Interaction volume radius: 10 \u00c5
Interaction volume height: 30 \u00c5
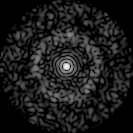
Disorder parameter: 0.866